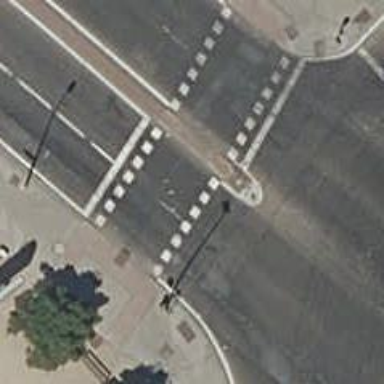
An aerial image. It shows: Crossing with traffic signals.